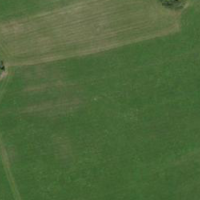
EUNIS habitat code: 24
Species observed at this site:
Falco tinnunculus